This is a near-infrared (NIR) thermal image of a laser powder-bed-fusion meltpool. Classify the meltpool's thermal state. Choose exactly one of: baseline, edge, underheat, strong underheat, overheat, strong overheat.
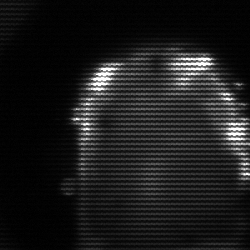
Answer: baseline